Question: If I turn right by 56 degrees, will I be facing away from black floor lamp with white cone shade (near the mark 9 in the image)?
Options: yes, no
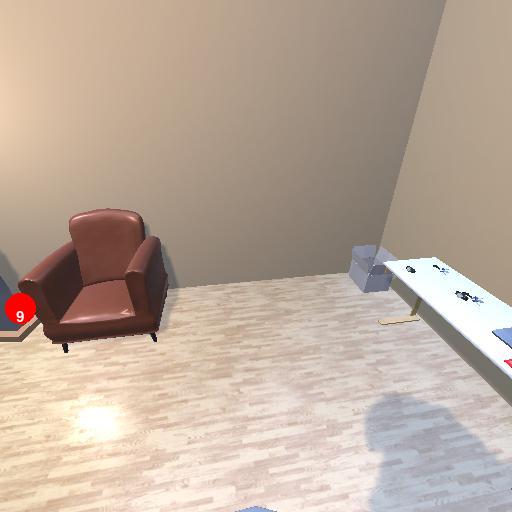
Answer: yes